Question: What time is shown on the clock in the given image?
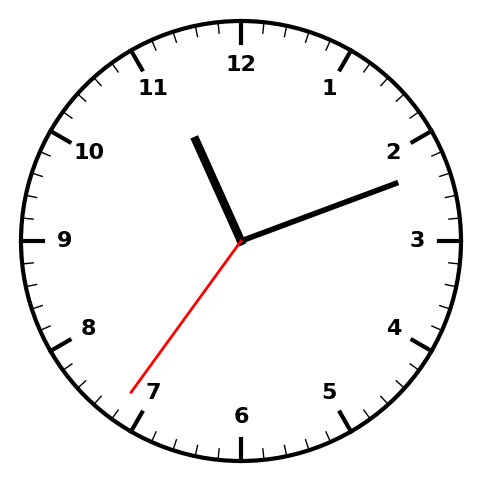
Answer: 11:11:36